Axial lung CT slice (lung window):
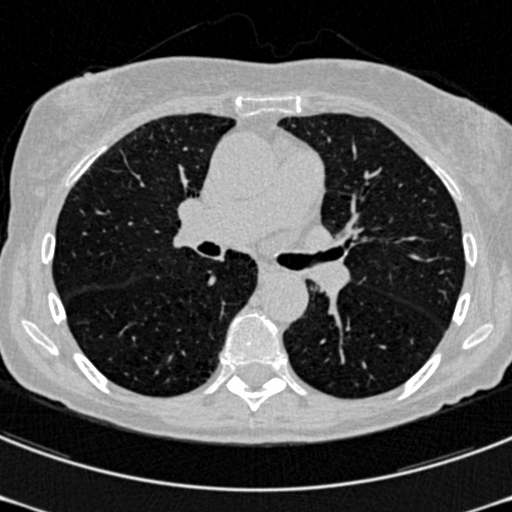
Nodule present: no